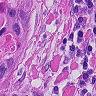
Metastatic tissue present: yes